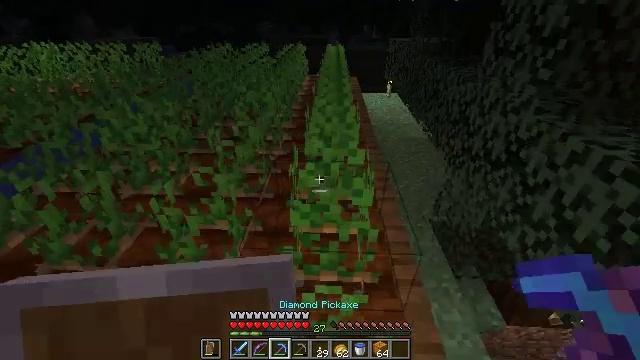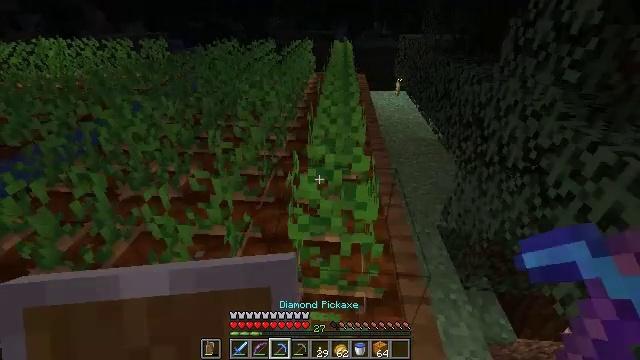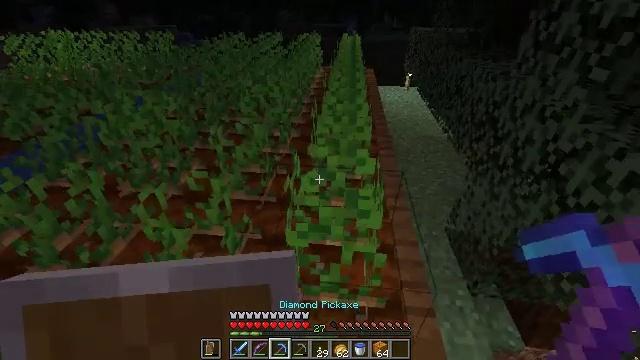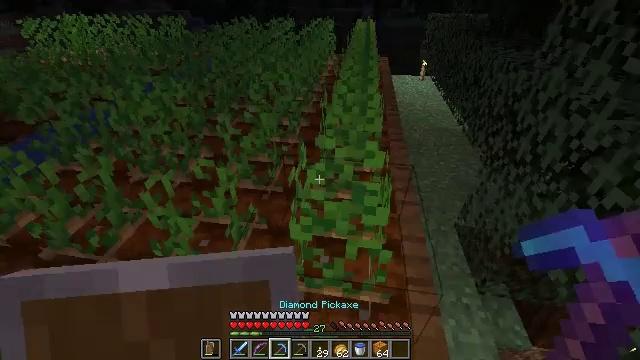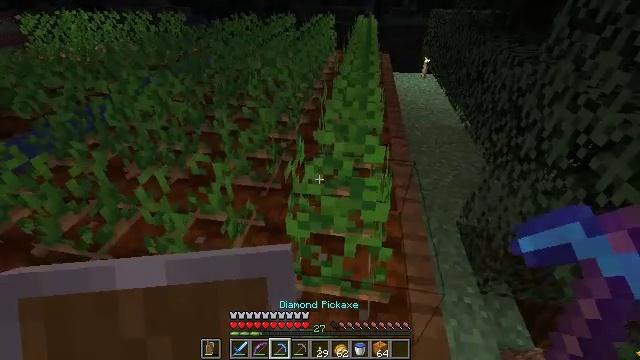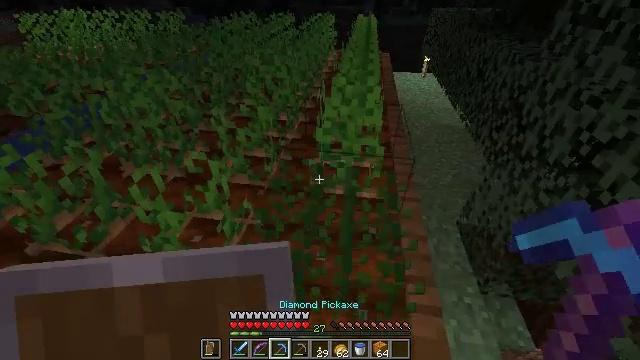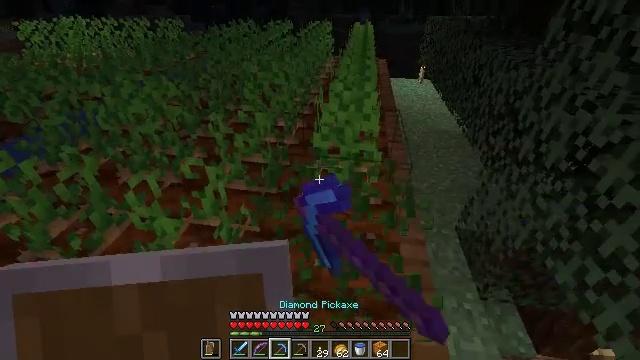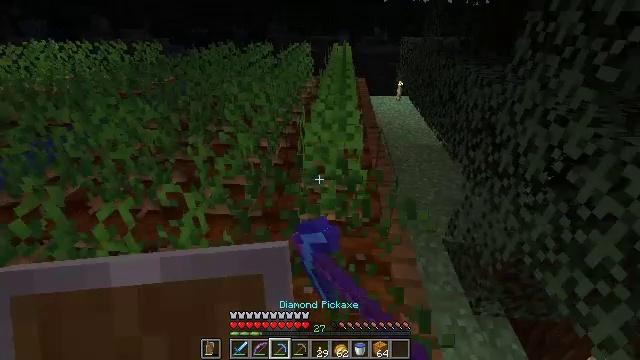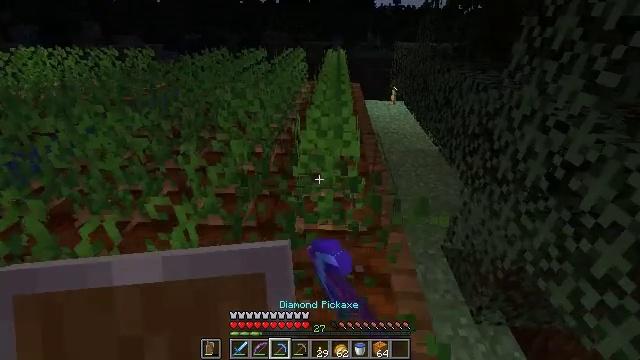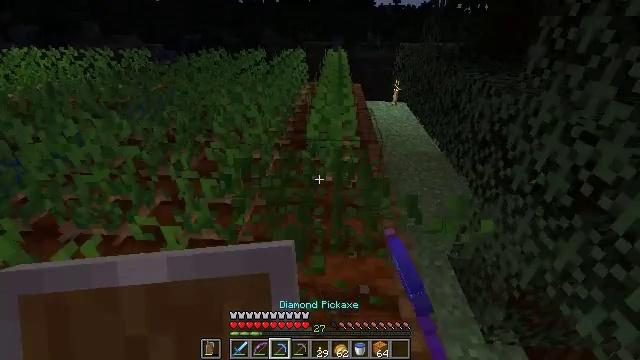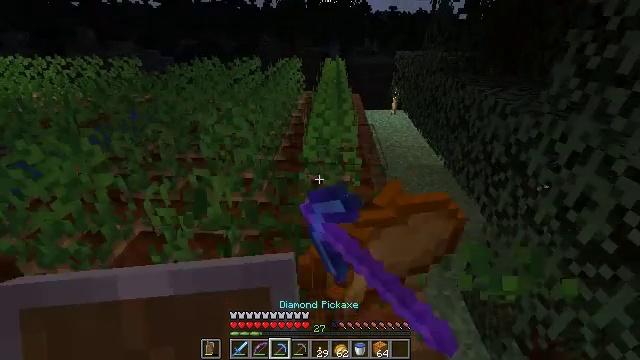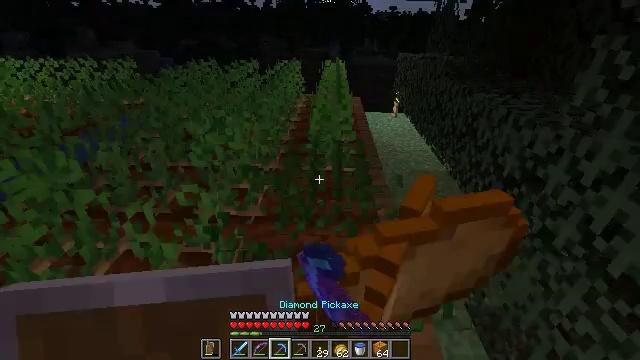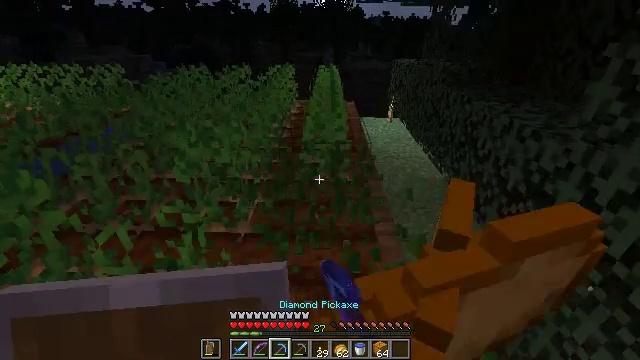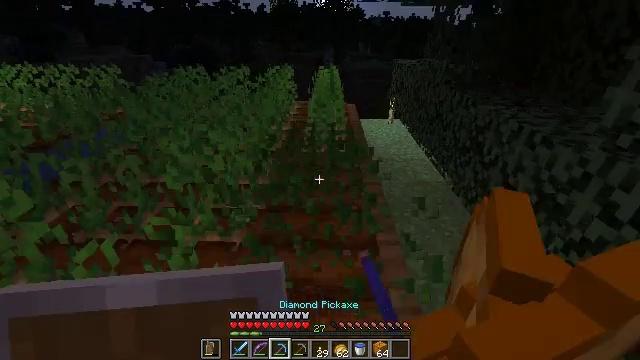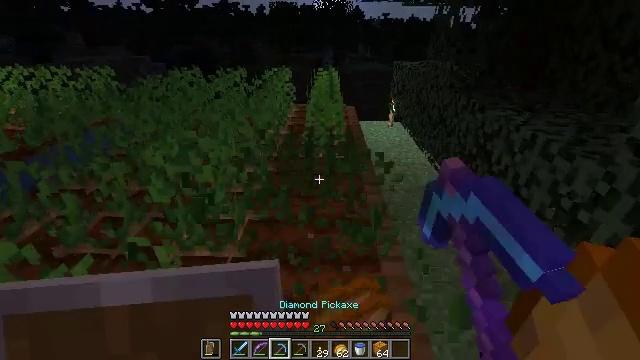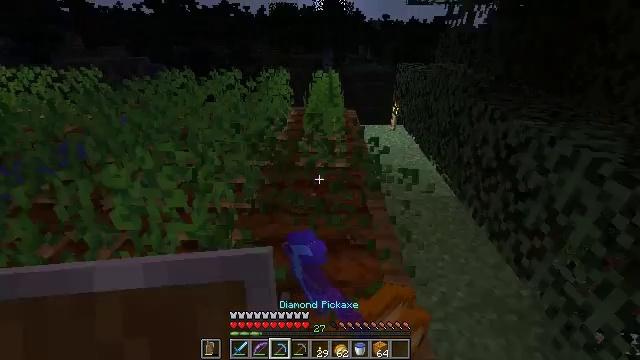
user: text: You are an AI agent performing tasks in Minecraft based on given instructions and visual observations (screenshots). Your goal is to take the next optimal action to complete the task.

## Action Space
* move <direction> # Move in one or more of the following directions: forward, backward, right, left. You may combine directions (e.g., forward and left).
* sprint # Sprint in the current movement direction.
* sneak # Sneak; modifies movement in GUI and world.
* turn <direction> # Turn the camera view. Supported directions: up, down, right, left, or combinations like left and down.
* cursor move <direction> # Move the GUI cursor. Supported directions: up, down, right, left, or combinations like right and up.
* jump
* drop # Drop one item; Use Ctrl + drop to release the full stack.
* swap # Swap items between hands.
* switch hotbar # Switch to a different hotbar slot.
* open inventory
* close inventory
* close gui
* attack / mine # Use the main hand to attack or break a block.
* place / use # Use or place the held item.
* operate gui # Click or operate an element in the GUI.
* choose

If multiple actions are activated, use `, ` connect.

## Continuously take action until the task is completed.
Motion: motion action
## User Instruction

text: Break the potato plant to gather potatoes.
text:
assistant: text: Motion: move forward, turn left
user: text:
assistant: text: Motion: turn left and down
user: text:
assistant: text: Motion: turn left and down
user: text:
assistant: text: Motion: no_op
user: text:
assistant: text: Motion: attack / mine
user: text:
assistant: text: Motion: turn up, attack / mine
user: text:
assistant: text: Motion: move forward, turn right and up
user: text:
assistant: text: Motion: move forward, turn right
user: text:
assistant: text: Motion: move forward, attack / mine
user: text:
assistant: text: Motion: move forward, turn up
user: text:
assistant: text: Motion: move forward, attack / mine
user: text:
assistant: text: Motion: move forward, turn right, attack / mine
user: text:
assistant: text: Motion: move forward, attack / mine
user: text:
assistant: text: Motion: move forward, attack / mine
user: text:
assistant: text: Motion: move forward, attack / mine
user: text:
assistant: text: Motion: move forward, attack / mine
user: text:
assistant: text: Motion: move forward, attack / mine
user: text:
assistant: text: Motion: move forward, attack / mine
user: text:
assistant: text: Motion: move forward, attack / mine
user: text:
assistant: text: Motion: move forward, attack / mine
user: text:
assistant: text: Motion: move forward, attack / mine
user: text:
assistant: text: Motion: move forward, attack / mine
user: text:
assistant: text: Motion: move forward, attack / mine
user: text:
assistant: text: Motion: move forward, attack / mine
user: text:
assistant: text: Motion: move forward, attack / mine
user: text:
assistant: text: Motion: move forward, turn right, attack / mine
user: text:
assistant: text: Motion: move forward
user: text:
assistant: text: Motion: move forward
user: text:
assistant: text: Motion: move forward
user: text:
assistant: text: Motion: move forward, turn left and down